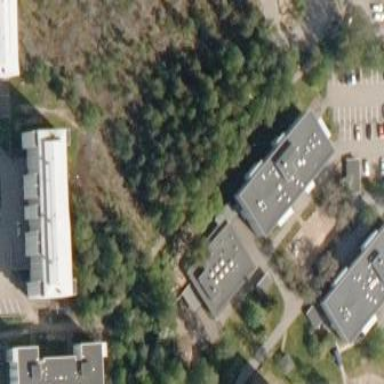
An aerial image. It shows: Kindergarten.